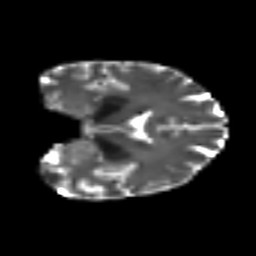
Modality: T2w
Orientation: coronal
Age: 37
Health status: ill
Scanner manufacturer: philips
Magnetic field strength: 3 T
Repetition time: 9 s
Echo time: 0.127 s